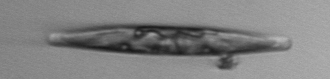
Label: Pleurosigma